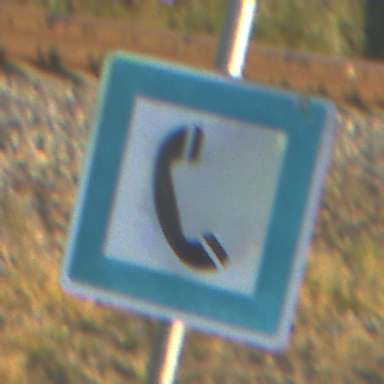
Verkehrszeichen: Fernsprecher
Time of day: SunriseSunset
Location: Outdoor (RoadRail)
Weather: Clear
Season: NotSpecified
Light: Natural